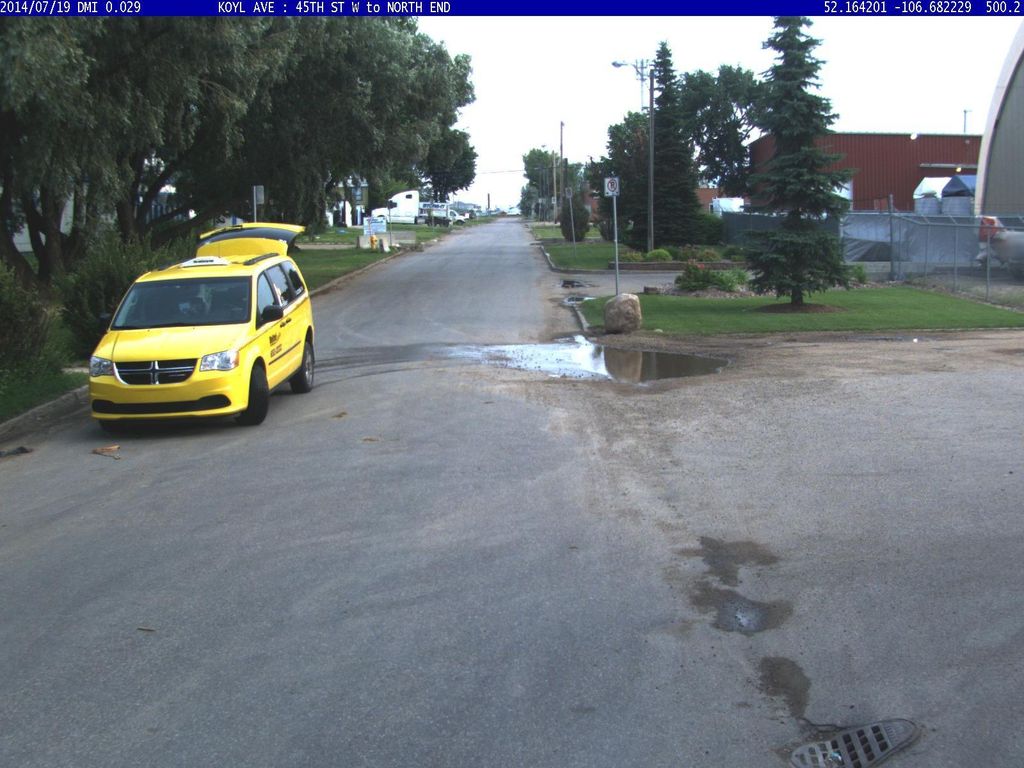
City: saskatoon